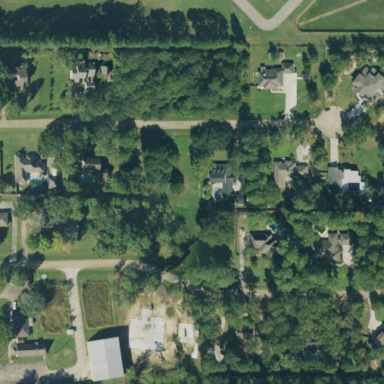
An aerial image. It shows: Residential area within neighborhood.